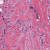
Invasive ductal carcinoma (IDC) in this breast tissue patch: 1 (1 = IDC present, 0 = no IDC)